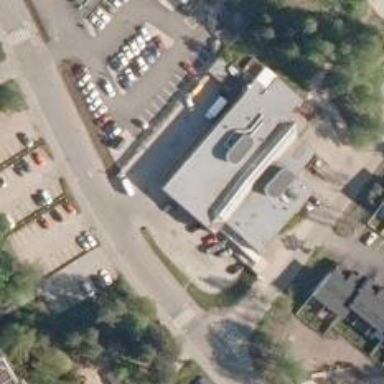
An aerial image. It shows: Convenience shop.